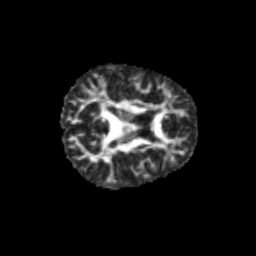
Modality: FA
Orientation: axial
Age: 10
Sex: female
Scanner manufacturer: siemens
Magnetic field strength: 3 T
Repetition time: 3.8 s
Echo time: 0.07 s